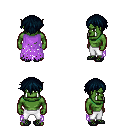
a pixel art fantasy rpg character, male body template, orc, green skin, maroon tattered cape, white pants, raven short bangs hairstyle, ghillies, four views (front, back, left, right), 2x2 character sprite sheet, small pixel art, hard edges, no anti-aliasing